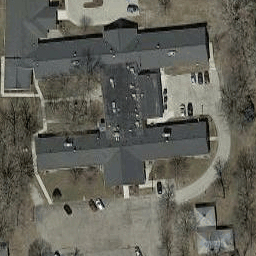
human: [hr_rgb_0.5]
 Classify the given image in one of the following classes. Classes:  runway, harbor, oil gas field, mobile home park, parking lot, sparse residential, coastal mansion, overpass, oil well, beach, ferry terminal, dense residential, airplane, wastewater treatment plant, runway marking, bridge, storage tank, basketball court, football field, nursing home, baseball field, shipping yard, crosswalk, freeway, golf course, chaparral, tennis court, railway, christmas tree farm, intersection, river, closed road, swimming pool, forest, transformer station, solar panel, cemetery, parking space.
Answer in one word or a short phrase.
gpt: nursing home